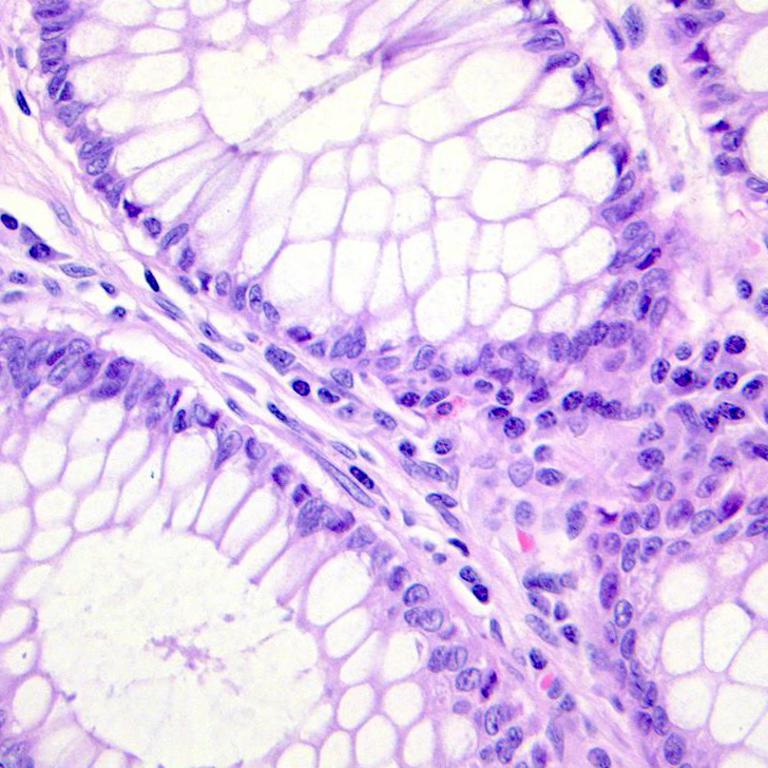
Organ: colon
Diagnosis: benign